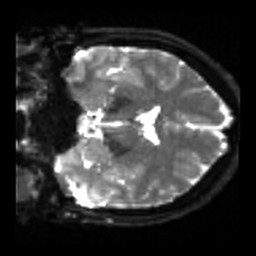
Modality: sbref
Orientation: coronal
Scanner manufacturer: siemens
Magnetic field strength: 3 T
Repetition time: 4 s
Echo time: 0.0594 s